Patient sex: M
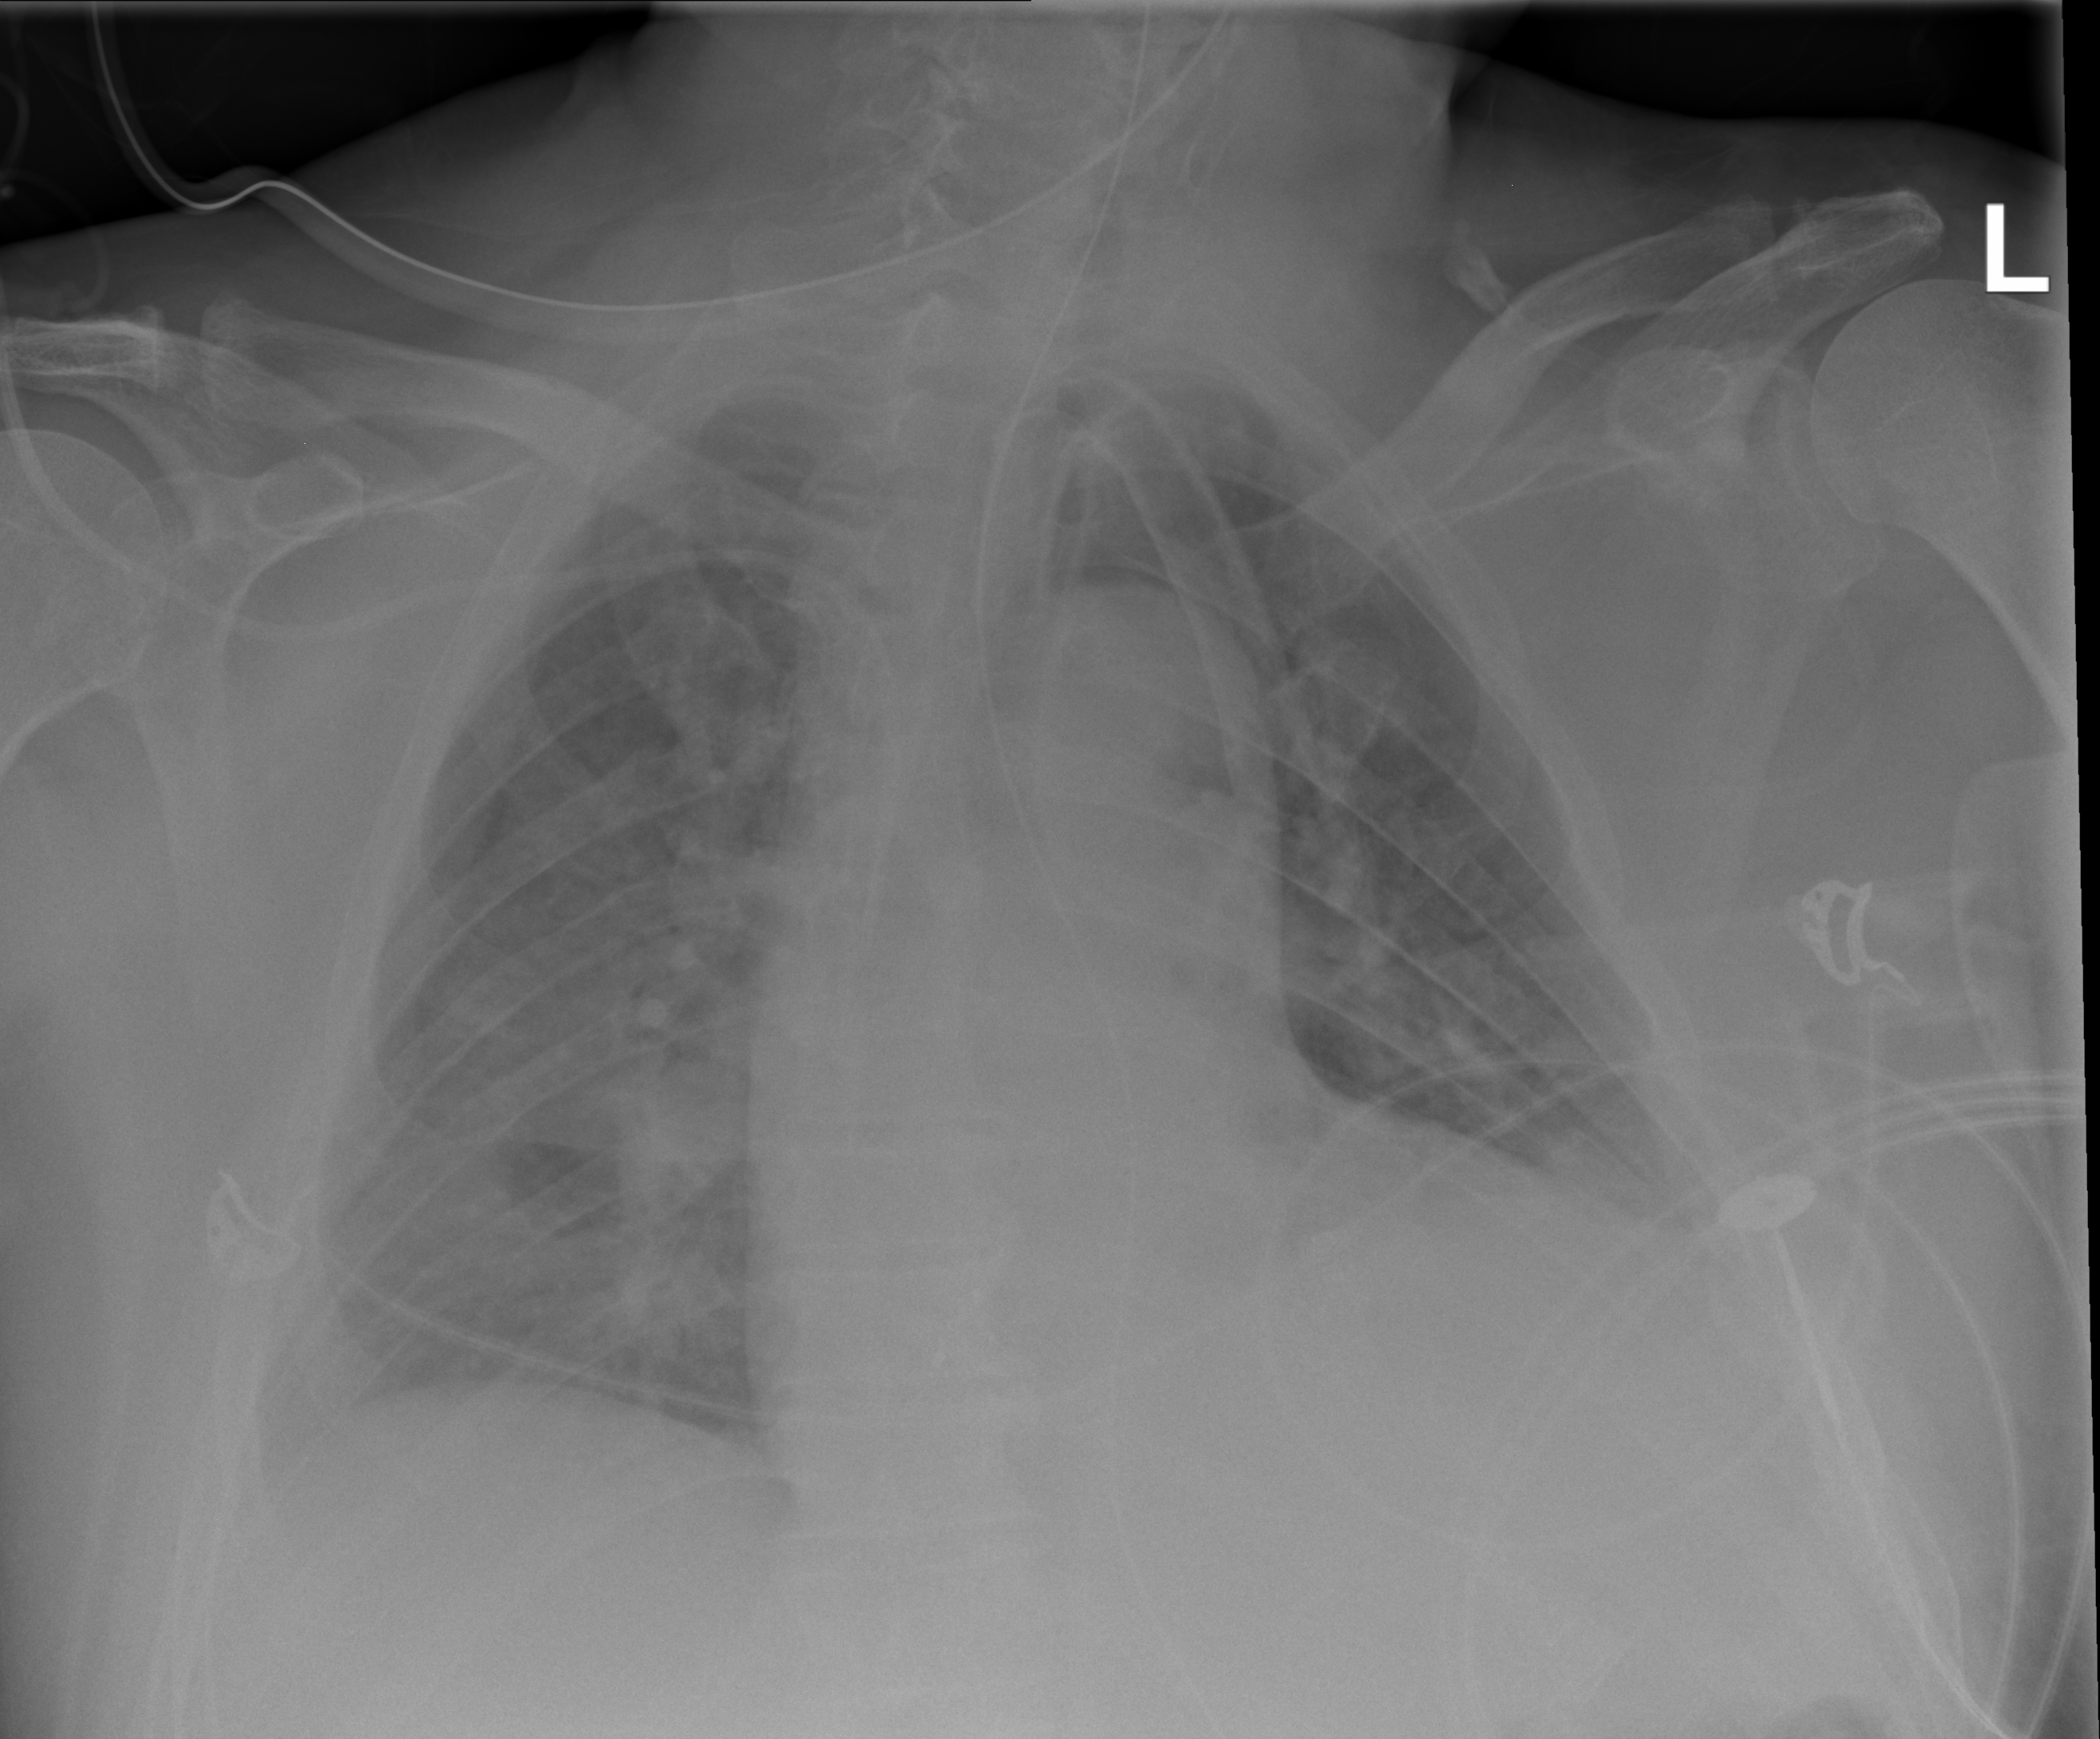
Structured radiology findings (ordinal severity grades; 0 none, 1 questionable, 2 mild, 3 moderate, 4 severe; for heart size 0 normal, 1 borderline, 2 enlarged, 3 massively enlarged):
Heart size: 2
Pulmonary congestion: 2
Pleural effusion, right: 1
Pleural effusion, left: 2
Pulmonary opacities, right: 3
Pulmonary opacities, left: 0
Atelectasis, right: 0
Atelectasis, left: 2